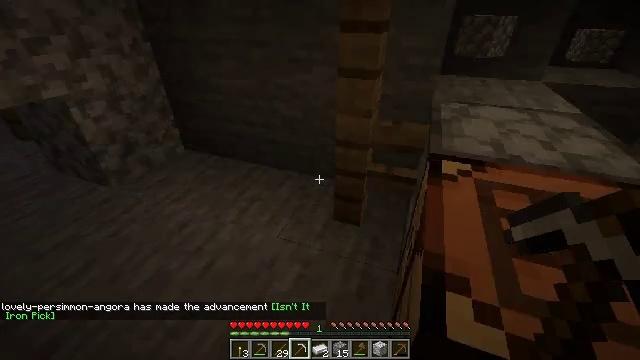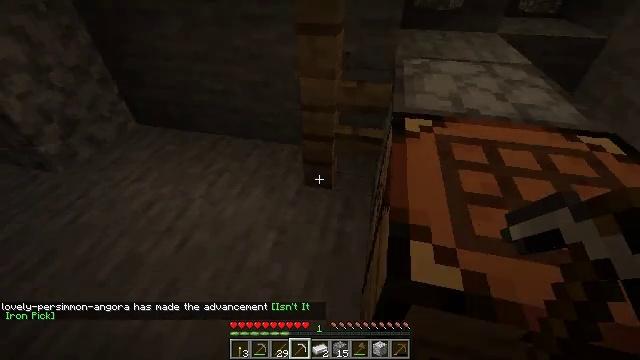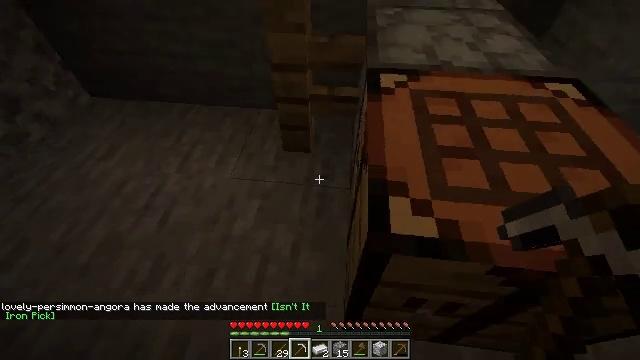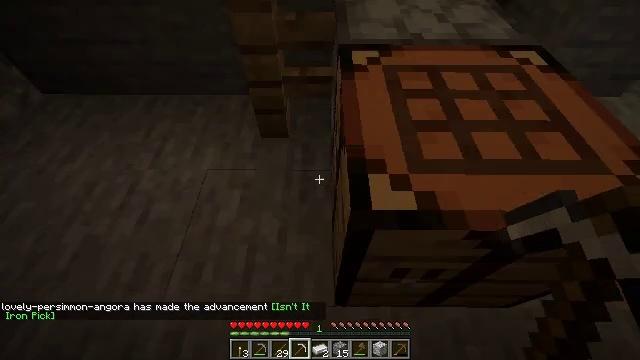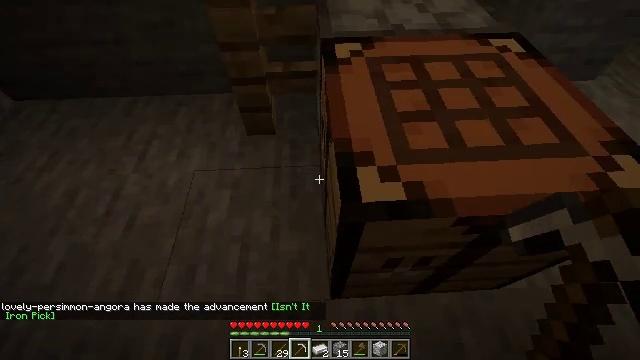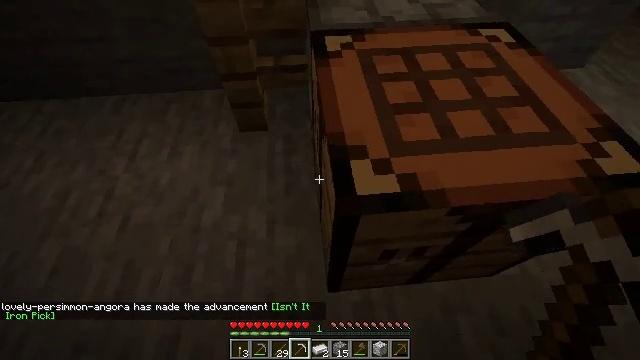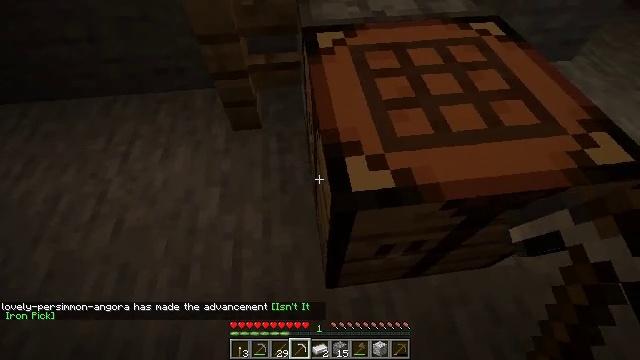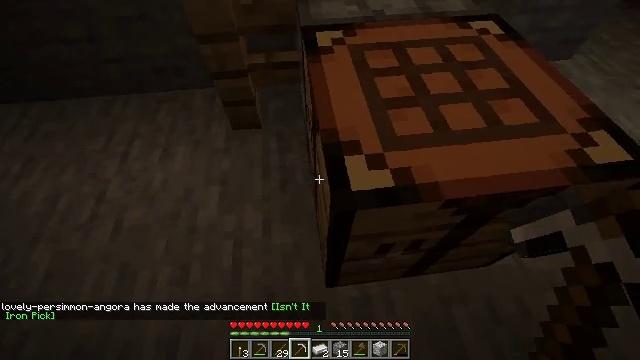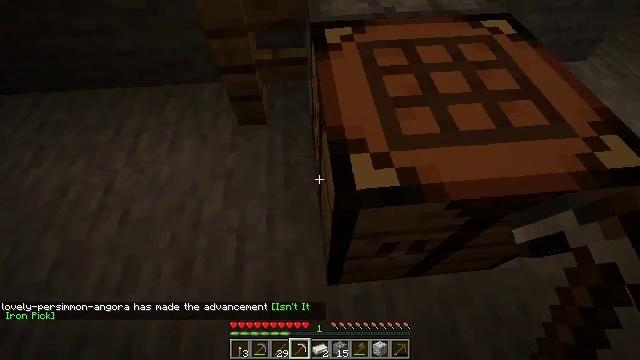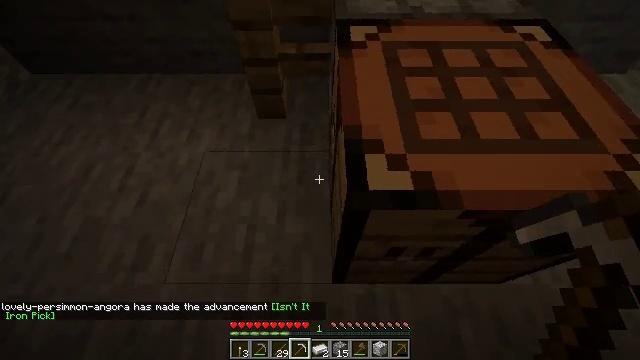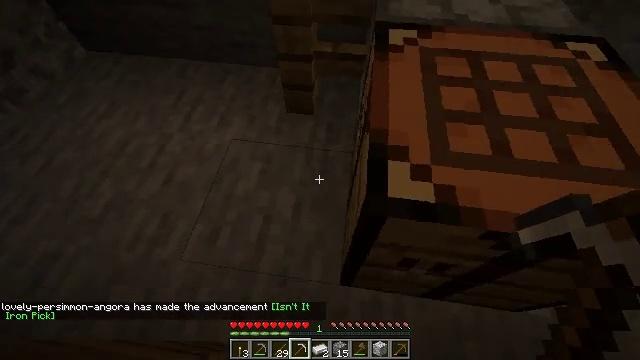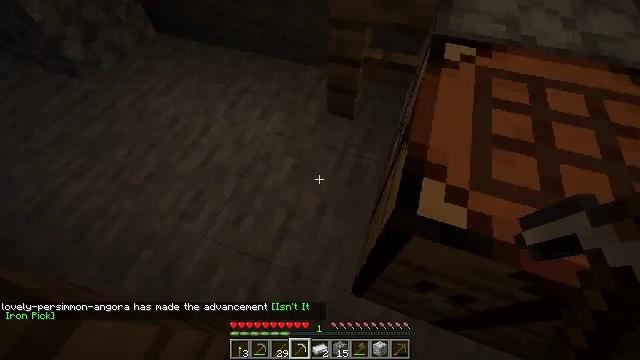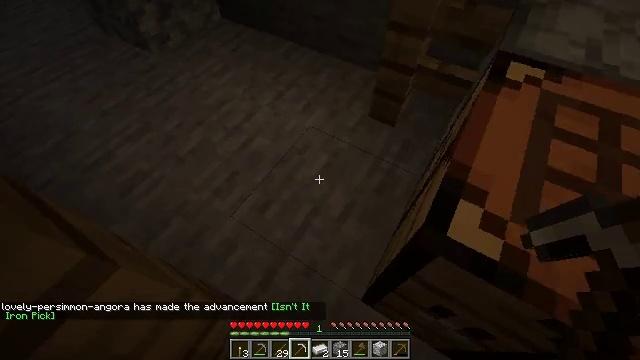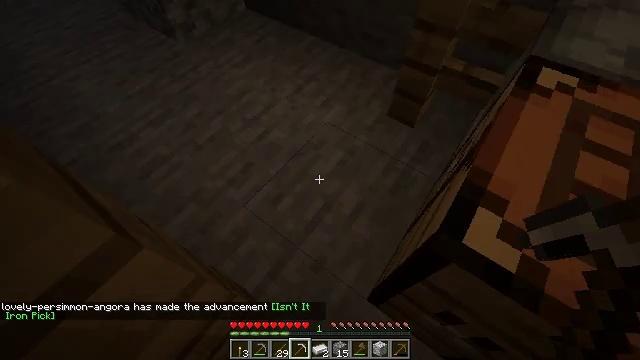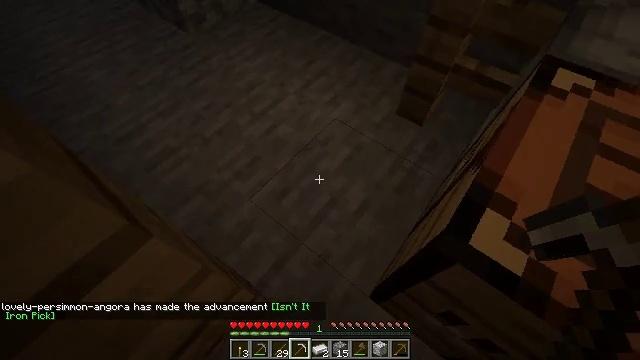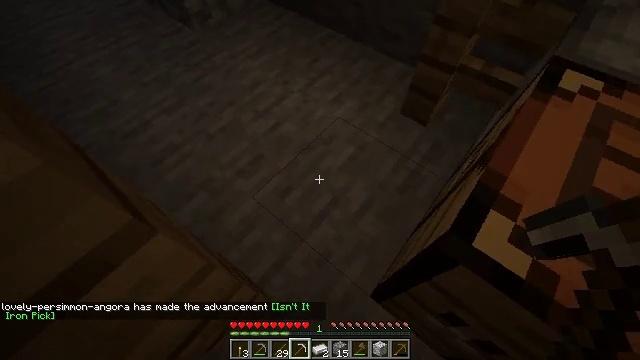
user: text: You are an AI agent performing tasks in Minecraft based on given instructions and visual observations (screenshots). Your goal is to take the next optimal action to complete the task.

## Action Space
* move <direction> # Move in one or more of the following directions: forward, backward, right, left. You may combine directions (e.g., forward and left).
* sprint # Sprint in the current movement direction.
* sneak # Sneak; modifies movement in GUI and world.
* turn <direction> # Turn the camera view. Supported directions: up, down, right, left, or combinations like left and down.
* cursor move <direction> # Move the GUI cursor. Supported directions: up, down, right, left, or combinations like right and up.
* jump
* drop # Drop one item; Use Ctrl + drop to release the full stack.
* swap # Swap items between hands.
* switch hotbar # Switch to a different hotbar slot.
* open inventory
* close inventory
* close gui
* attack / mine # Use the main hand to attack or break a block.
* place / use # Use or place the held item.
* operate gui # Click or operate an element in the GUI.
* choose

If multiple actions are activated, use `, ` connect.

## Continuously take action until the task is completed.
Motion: motion action
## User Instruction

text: Get the crafting table into the inventory.
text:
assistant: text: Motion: turn right and down
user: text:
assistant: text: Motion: turn right and down
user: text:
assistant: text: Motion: turn right and down
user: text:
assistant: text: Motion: turn right and down
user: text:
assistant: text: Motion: turn right and down
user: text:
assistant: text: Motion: turn right
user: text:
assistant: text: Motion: no_op
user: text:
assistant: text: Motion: turn left
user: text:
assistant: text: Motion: turn left
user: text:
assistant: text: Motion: turn left
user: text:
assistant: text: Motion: move forward, turn left
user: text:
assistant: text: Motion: move forward, turn left
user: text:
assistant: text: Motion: move forward, turn left
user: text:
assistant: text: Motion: move forward, turn left
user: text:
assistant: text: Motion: move forward, turn left
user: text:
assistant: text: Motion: move forward
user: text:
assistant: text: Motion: move forward
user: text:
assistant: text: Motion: move forward, turn left
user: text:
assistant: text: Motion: move forward, turn left
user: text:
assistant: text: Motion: no_op
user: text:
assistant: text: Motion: turn left
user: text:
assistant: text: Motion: turn left
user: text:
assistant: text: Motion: turn left
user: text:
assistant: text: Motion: turn left and up
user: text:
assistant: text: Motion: turn left and up
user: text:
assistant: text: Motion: turn left and up
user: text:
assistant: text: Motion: turn left and up, attack / mine
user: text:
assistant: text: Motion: attack / mine
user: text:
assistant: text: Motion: attack / mine
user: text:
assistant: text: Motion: attack / mine